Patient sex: F
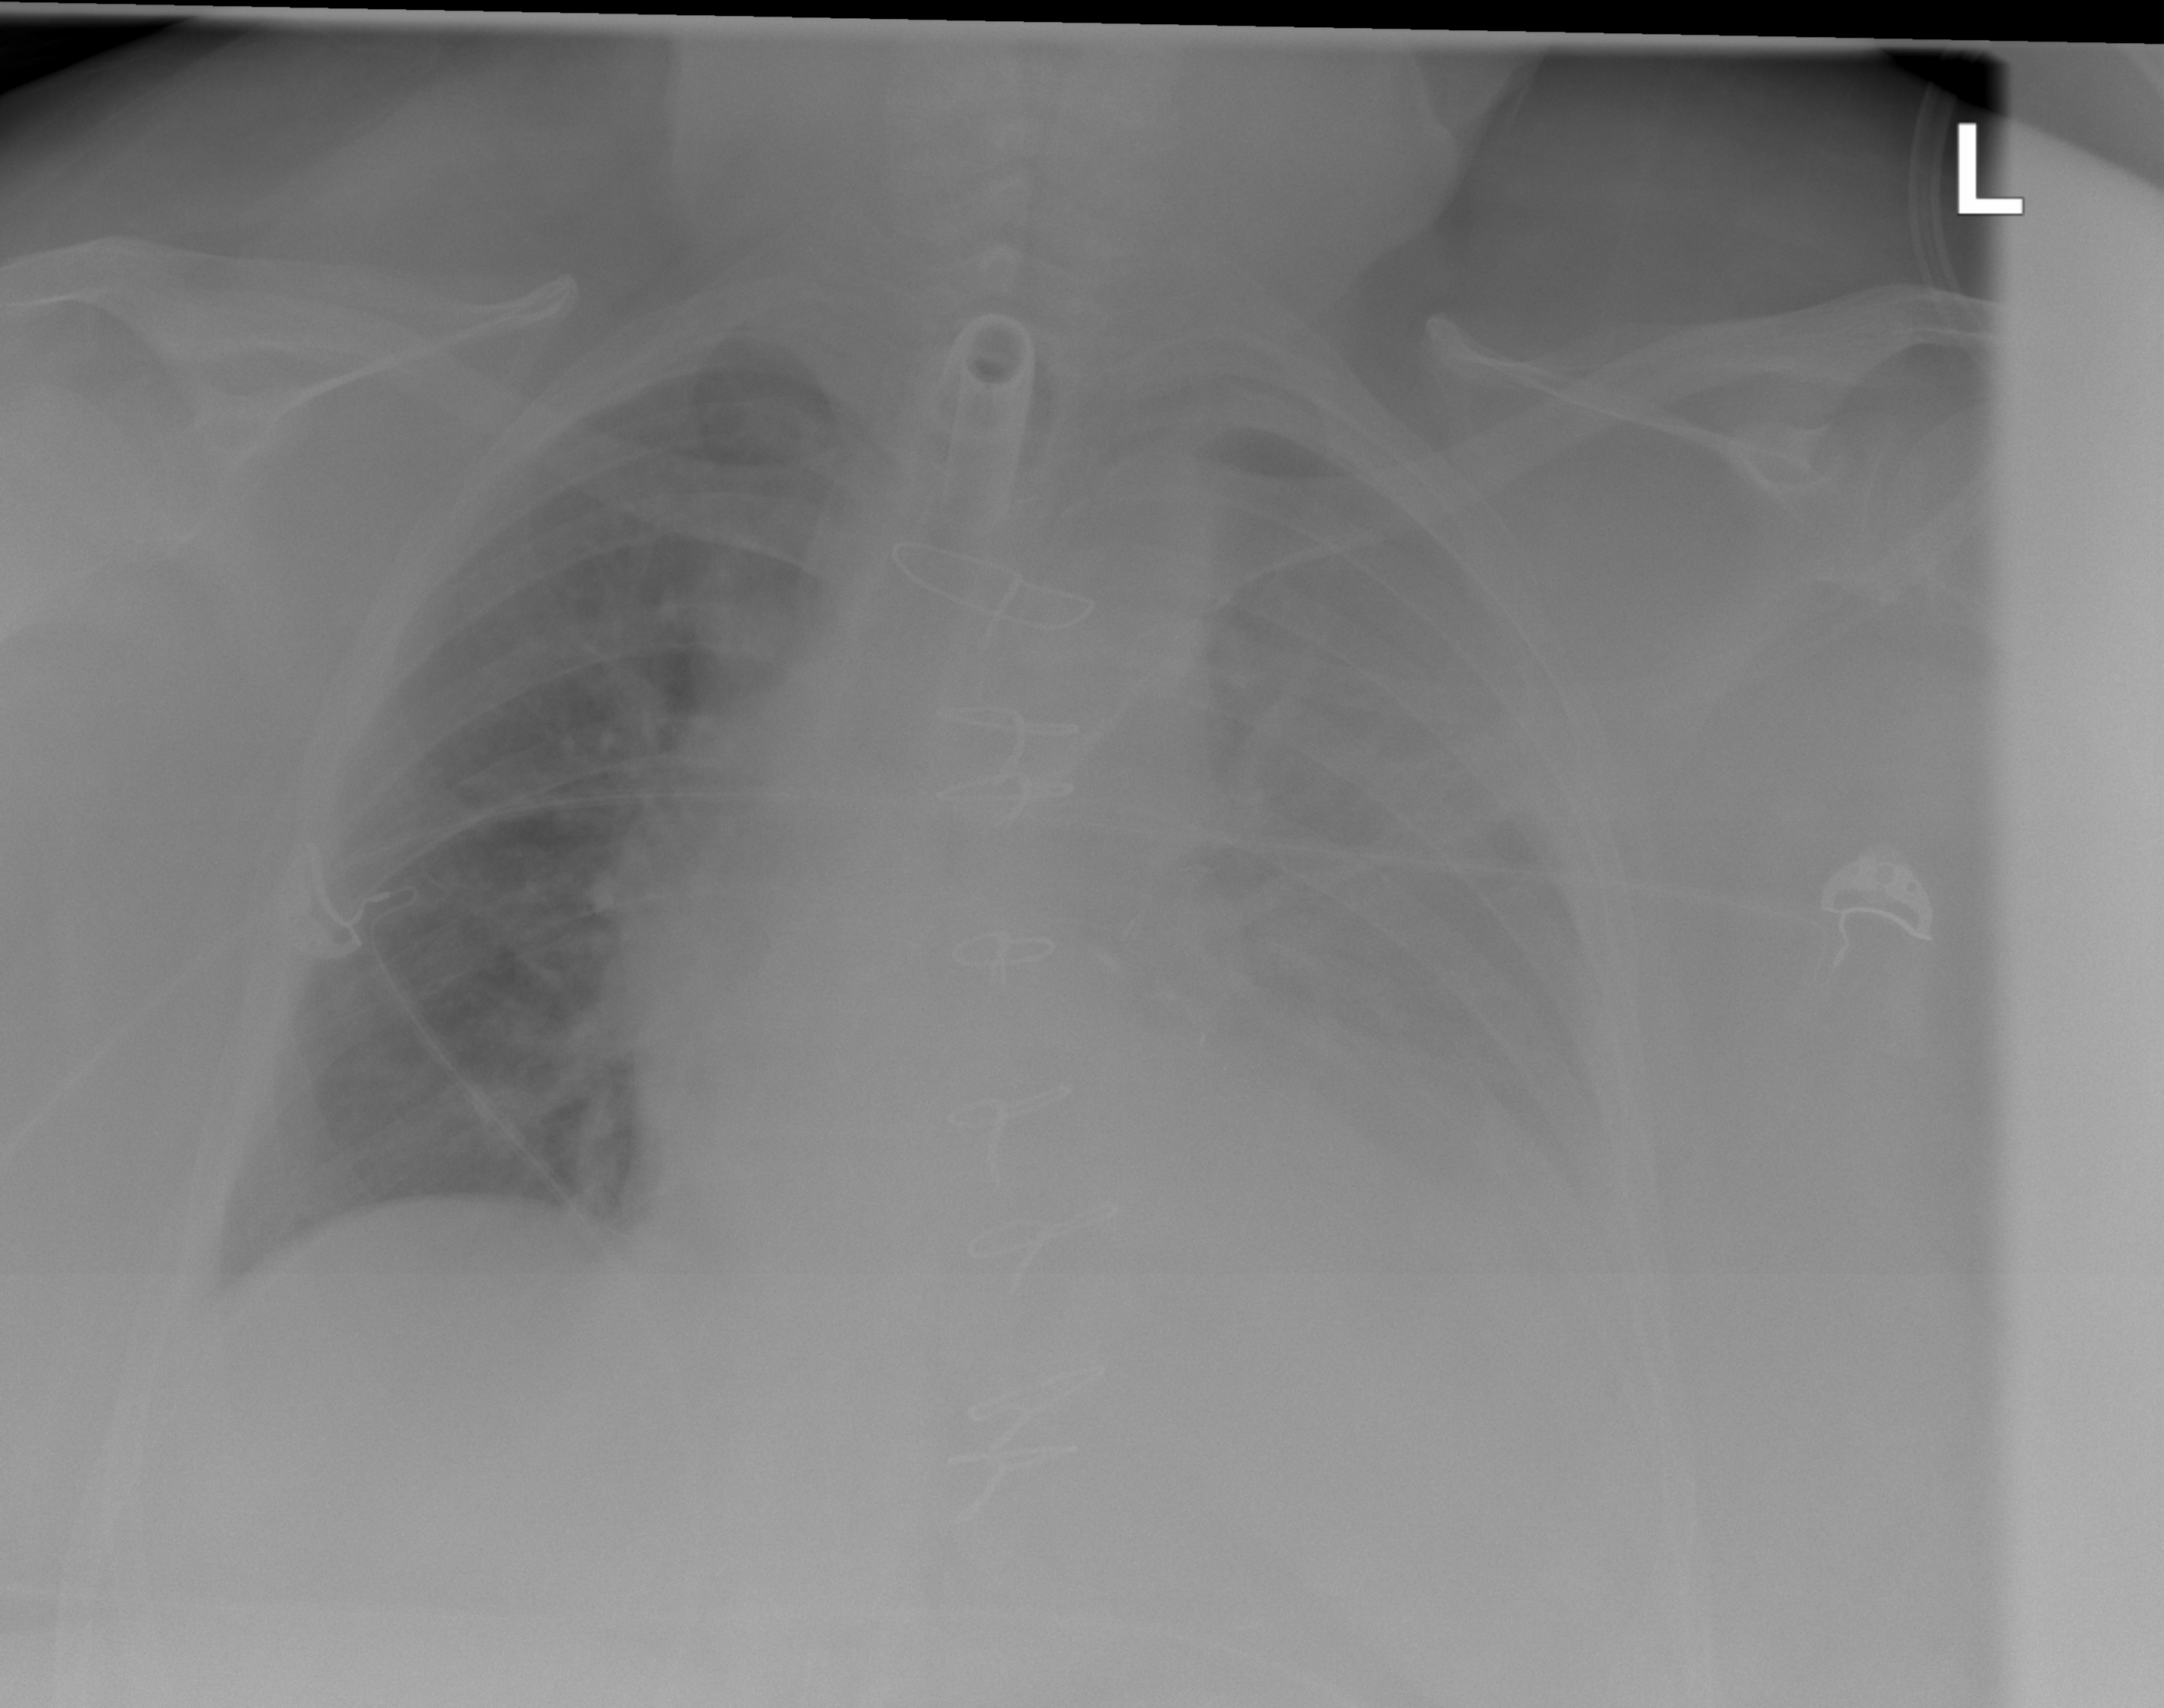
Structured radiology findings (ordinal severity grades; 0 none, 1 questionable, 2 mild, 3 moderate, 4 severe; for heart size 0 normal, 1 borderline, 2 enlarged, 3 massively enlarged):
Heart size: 2
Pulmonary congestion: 2
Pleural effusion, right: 0
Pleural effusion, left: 3
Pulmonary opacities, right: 0
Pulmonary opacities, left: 0
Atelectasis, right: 0
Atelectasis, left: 2